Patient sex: M
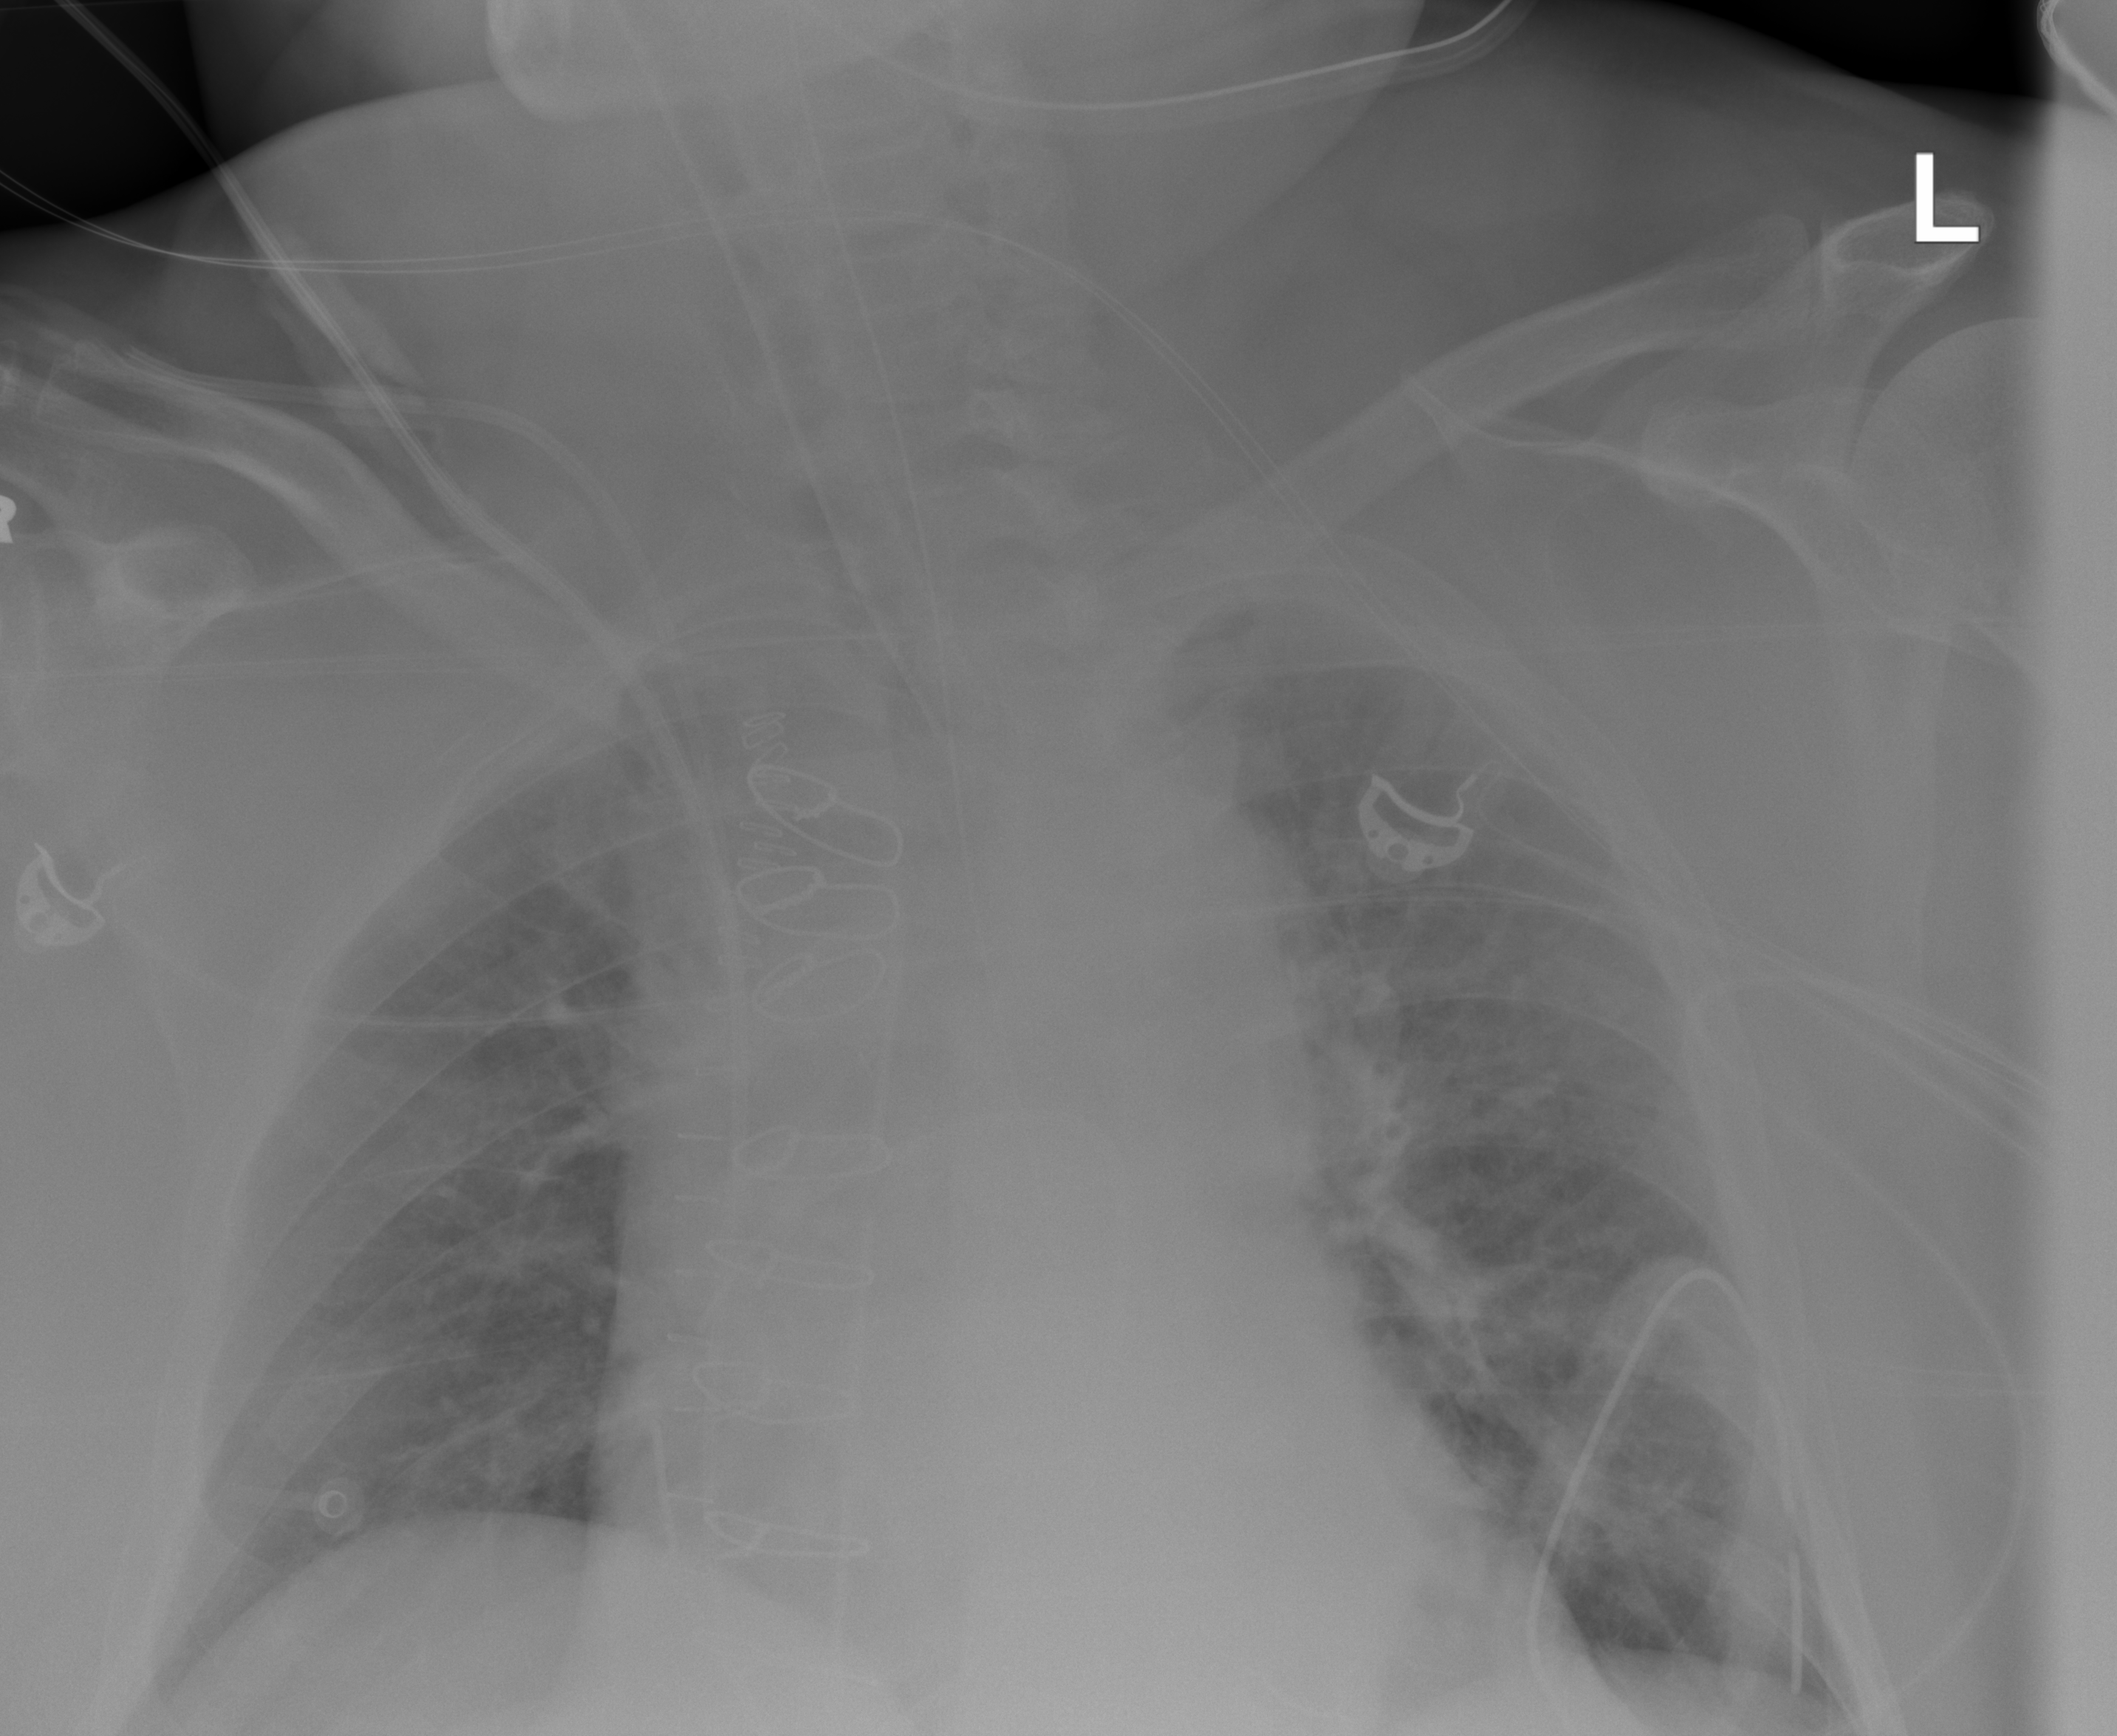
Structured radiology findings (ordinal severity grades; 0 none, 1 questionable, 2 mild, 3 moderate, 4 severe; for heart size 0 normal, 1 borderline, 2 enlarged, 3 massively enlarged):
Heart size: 2
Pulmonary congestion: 0
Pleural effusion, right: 0
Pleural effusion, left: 0
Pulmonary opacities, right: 0
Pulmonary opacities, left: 0
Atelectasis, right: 0
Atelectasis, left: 2